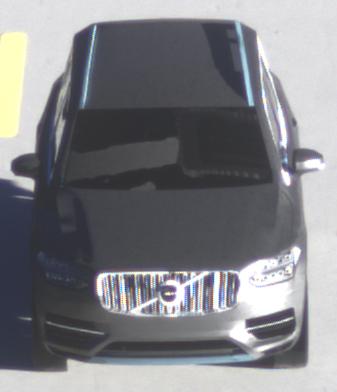
Make: Volvo
Model: XC90 B5
Detailed model: XC90 (L)
Model produced from: 2019/08
Model produced until: 2020/04
Doors: 5
Color: gray
Road condition: dry road
Daytime: sunrise or sunset
Contrast: high contrast